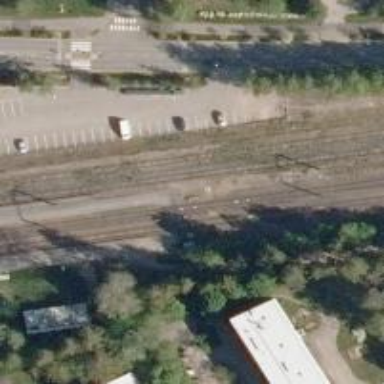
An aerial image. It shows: Railway siding for service.